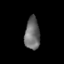
Tissue: skin
Cell type: Epithelial cells
Senescence score: 0.2786
Nuclear area (px): 475
Mean DAPI intensity: 107.225